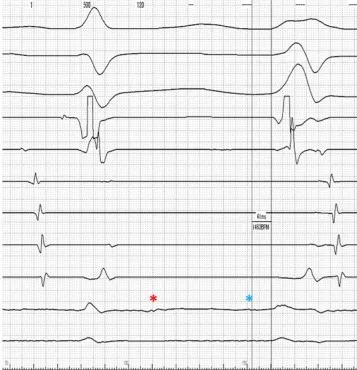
(A) Intracardiac electrogram showing a local potential preceding QRS onset (blue asterisk) and a late potential during sinus rhythm (red asterisk) at the RCC. The interval between the second component of the local potential and the QRS onset was 41 msec during PVC2.
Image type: electrography (ekg)